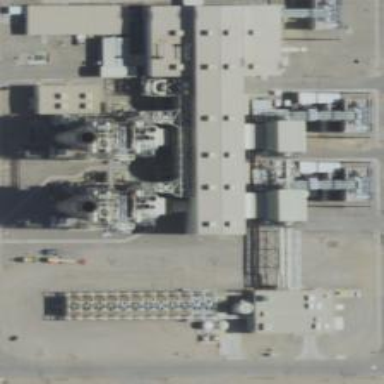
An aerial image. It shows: Gas turbine generator is in use.